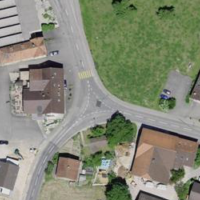
EUNIS habitat code: 54
Species observed at this site:
Buteo buteo
Falco tinnunculus
Fagopyrum esculentum